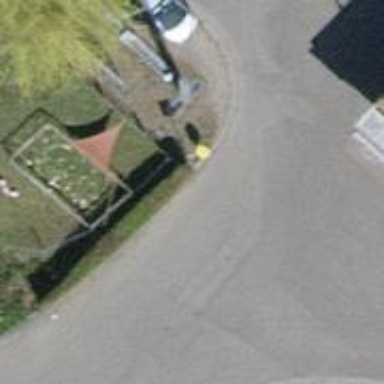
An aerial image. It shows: Post box is visible.